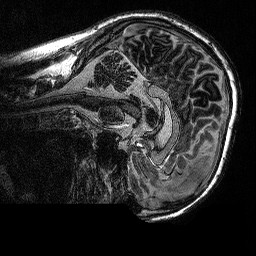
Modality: MP2RAGE
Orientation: sagittal
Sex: male
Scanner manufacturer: siemens
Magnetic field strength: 3 T
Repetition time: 5 s
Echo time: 0.00292 s